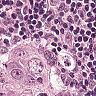
Metastatic tissue present: yes